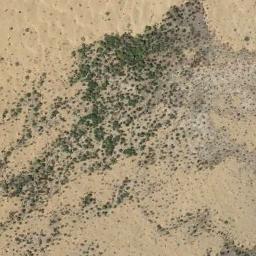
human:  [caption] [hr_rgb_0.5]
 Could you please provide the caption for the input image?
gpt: A lot of dense green chaparrals grow in the desert .

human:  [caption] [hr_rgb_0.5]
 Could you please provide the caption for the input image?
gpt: Chaparral is densely distributed in strips on the sand .

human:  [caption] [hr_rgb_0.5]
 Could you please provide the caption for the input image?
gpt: The chaparral is on the yellow desert .

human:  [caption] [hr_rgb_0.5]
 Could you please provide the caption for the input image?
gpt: There is a winding path in the jungle .

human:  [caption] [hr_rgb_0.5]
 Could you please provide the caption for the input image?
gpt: The chaparral is scattered and sparse .